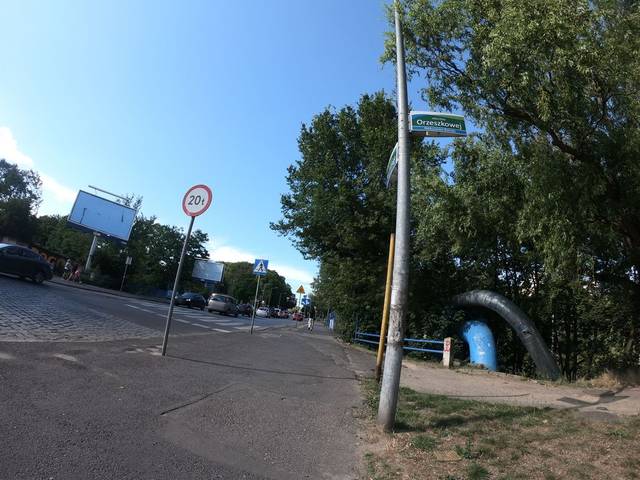
Region: Germany
Coordinates: 53.449, 14.545